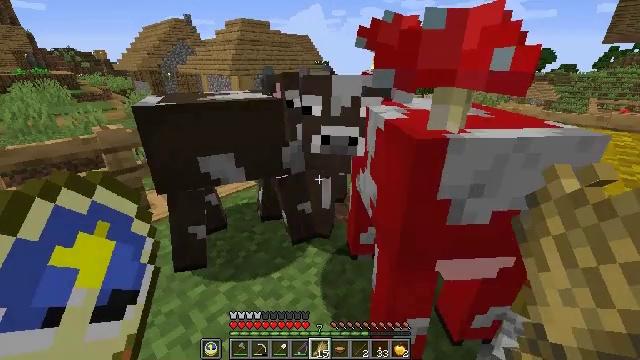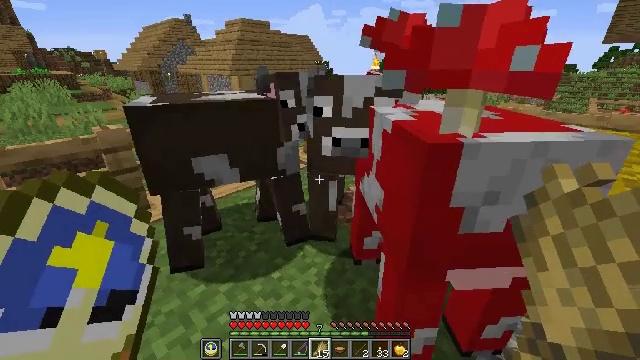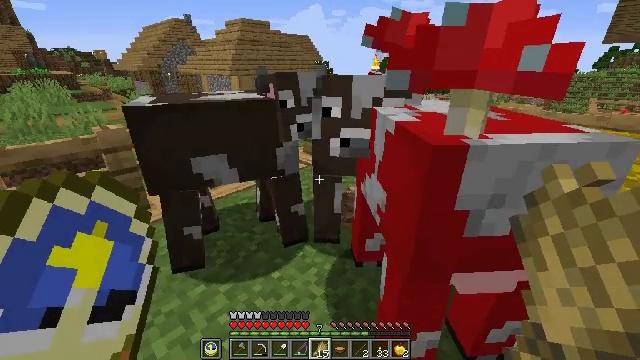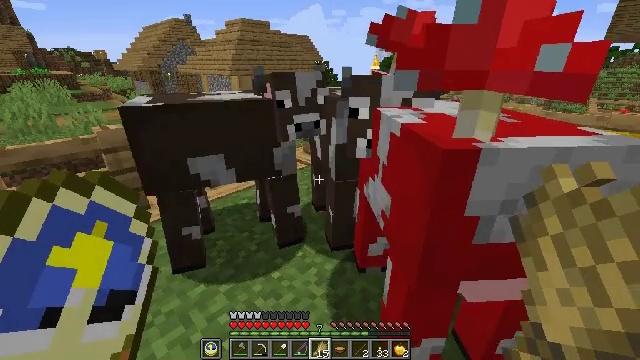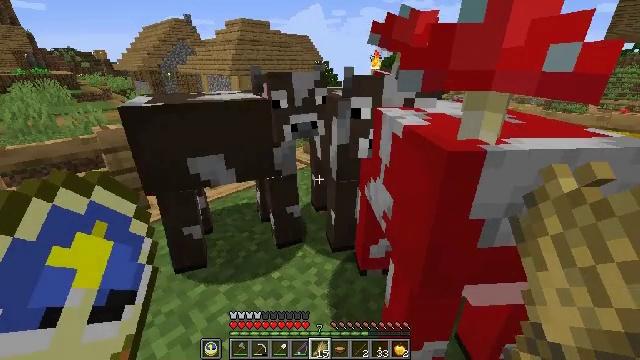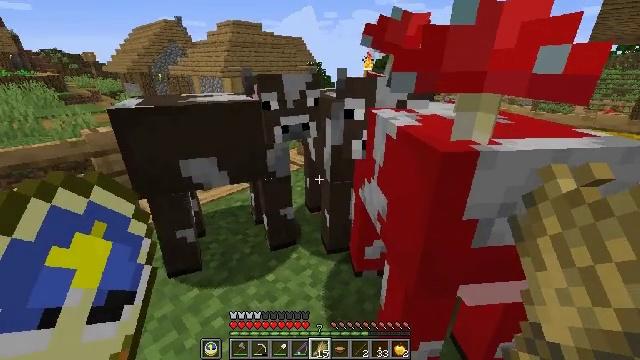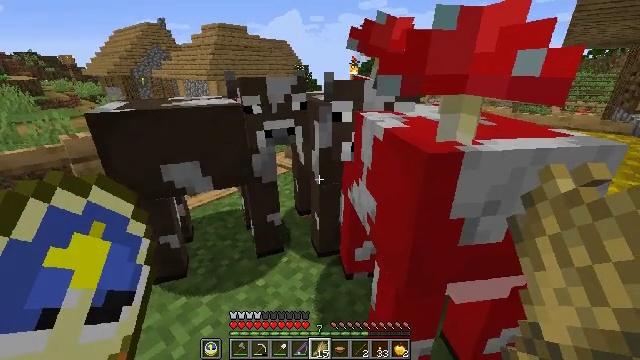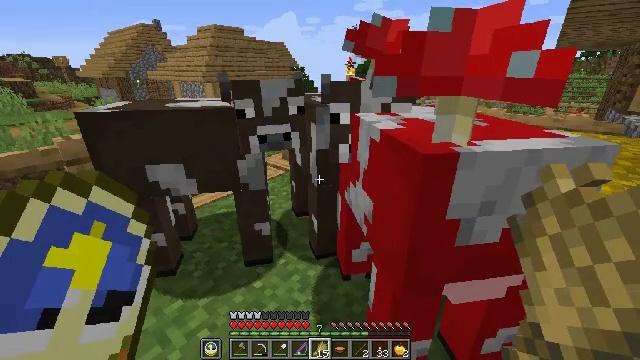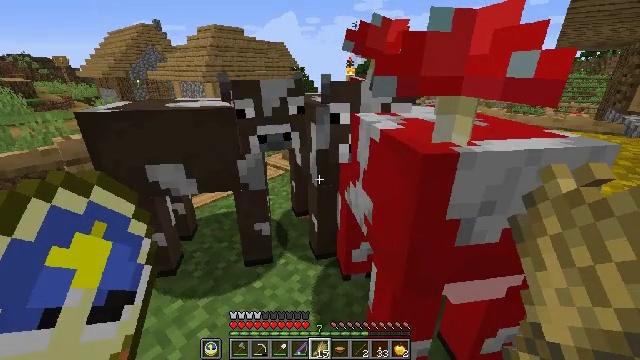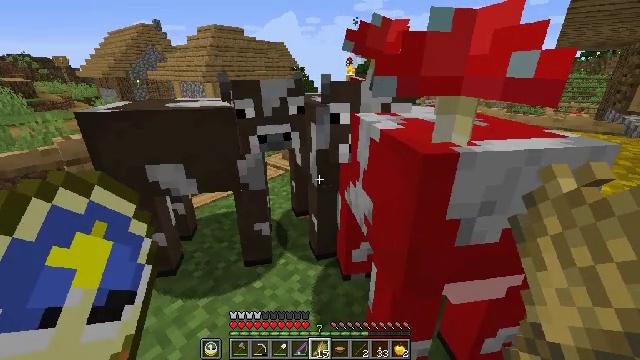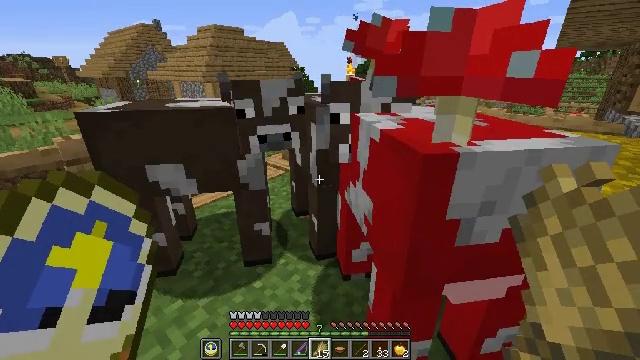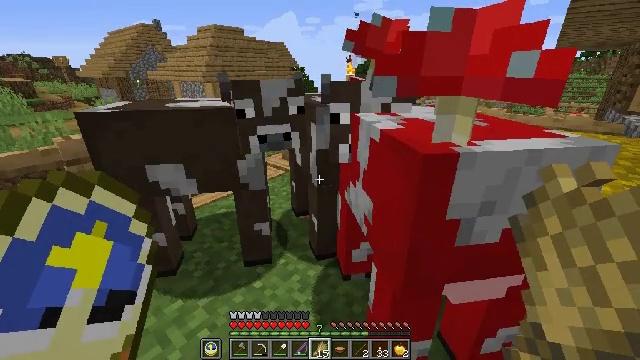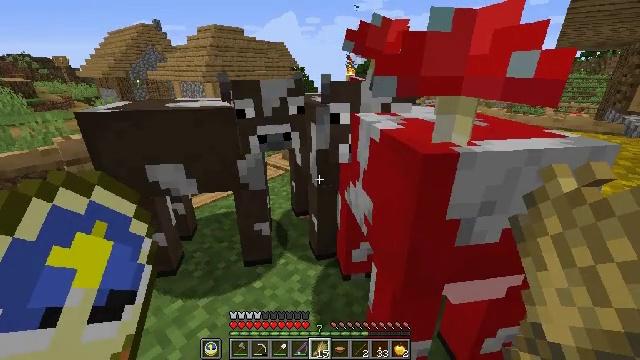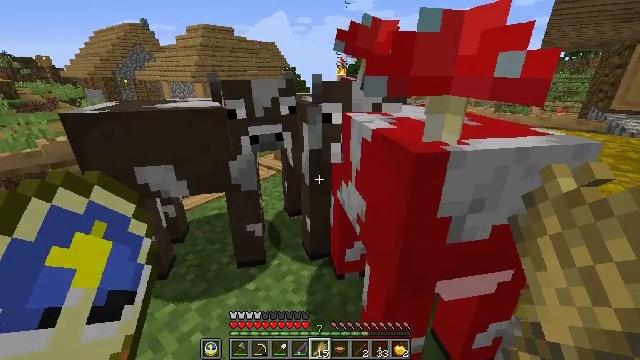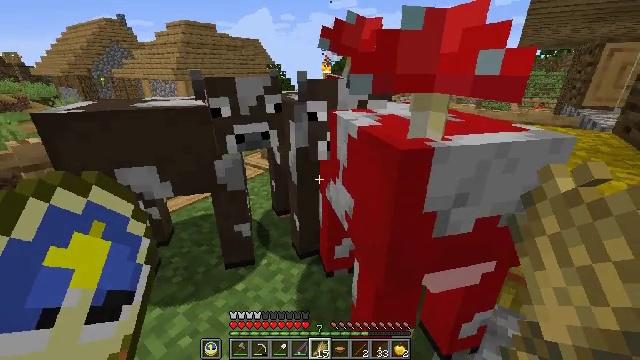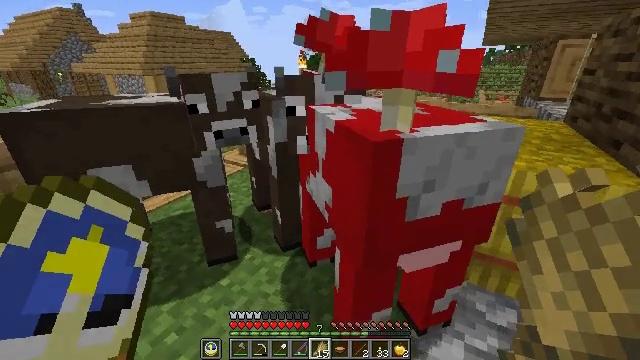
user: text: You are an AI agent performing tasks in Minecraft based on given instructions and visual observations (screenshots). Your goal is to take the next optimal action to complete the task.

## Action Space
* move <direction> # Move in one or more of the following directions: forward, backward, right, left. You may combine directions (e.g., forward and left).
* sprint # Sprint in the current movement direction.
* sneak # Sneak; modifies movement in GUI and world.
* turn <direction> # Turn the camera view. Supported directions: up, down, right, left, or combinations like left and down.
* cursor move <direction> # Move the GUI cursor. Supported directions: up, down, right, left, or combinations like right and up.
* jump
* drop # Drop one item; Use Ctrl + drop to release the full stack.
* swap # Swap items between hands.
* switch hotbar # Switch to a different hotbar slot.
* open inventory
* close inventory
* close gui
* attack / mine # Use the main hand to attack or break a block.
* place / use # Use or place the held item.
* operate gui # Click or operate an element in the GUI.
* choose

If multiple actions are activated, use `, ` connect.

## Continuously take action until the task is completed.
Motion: motion action
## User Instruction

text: Remove a composter from the inventory.
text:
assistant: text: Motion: no_op
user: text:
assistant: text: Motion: no_op
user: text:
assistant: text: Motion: no_op
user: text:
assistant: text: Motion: no_op
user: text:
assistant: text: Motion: turn right
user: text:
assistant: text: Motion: turn right
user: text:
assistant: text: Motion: no_op
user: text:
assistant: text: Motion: no_op
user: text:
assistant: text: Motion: no_op
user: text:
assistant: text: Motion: no_op
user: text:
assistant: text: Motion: no_op
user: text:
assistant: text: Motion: no_op
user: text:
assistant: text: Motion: turn right
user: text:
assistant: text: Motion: turn right
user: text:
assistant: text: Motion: move back, turn right and down
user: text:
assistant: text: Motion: move back, turn right
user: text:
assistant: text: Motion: move back, turn right
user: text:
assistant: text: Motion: move back
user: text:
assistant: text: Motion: move back
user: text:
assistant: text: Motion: move back
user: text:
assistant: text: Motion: no_op
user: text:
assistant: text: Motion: no_op
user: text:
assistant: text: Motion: no_op
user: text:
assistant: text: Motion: no_op
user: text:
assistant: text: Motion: no_op
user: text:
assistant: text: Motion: no_op
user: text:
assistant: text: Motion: no_op
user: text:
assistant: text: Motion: no_op
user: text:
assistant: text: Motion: no_op
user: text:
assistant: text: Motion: no_op